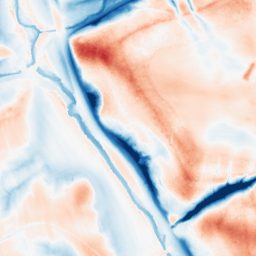
Category: edge_preserving
Decomposition family: guided
Decomposition parameters: radius: 16
eps: 0.1
Upsampling method: bicubic
Upsampling parameters: scale: 2
Upsampling scale: 2